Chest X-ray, PA view. Patient: 39 years old, sex M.
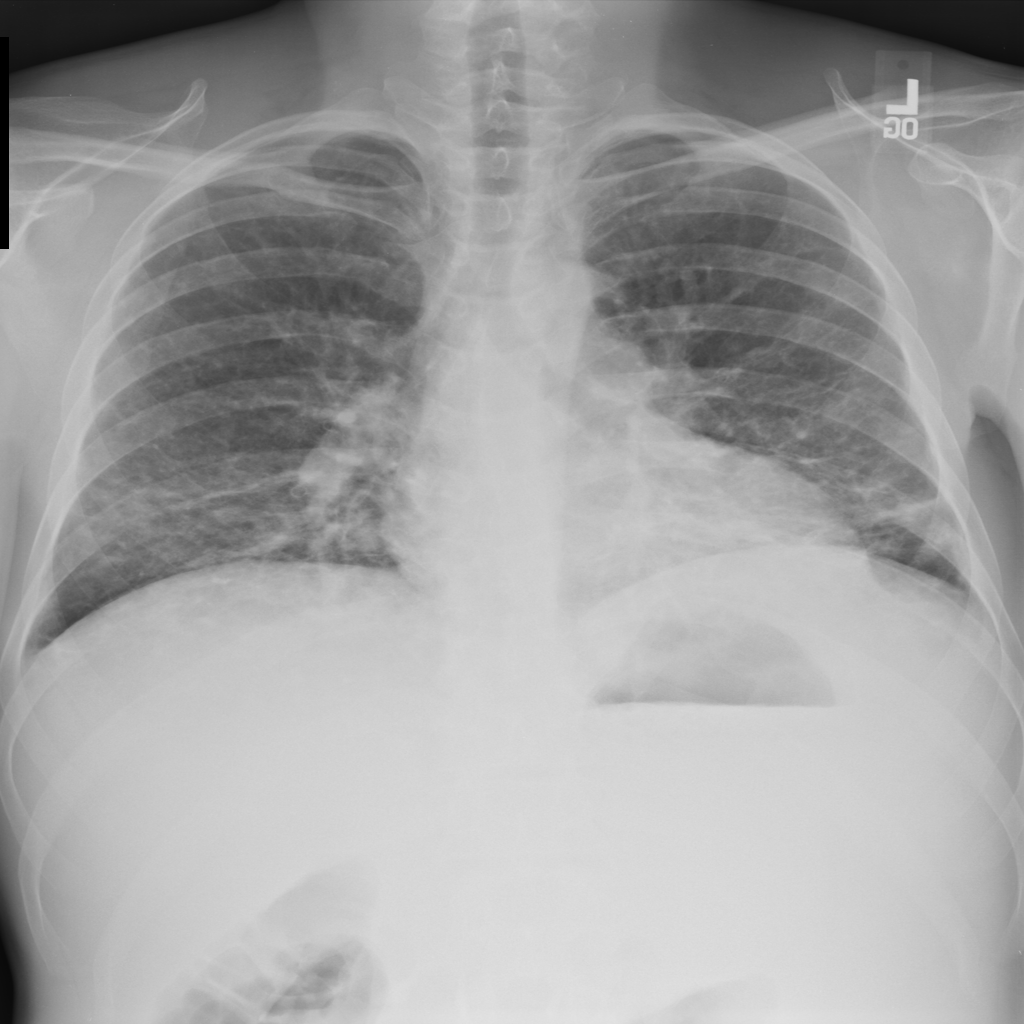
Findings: Infiltration